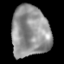
Tissue: lung
Cell type: Epithelial cells
Senescence score: 0.1802
Nuclear area (px): 1907
Mean DAPI intensity: 146.323